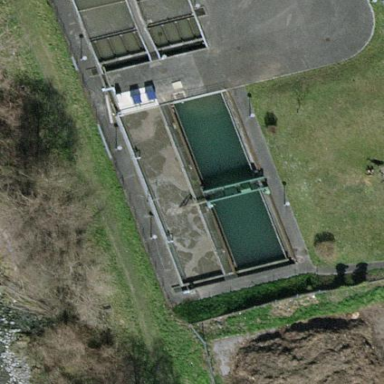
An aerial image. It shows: View of wastewater plant.